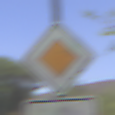
Verkehrszeichen: Vorfahrtsstrasse
Zusatzzeichen unten: VerlaufVorfahrtsstrasse9
Umgebung: Outdoor, RoadRail
Tageszeit: Midday
Wetter: Clear
Licht: Natural
Jahreszeit: NotSpecified
Kontrast: HighContrast